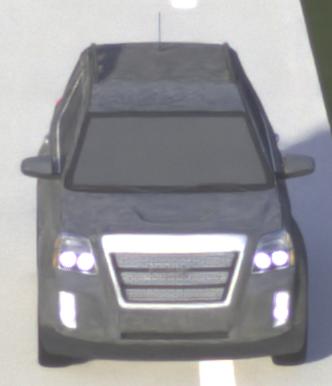
Make: GMC
Model: Terrain
Detailed model: Gen. 1
Model produced from: 2009
Model produced until: 2017
Doors: 5
Color: gray
Road condition: dry road
Daytime: morning or afternoon
Contrast: medium contrast